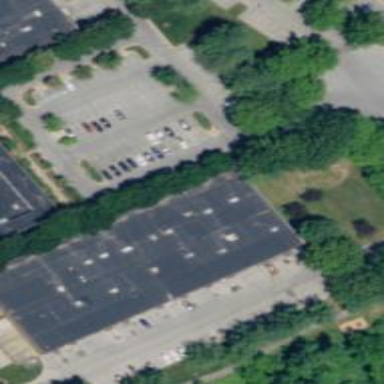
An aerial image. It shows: Commercial building.